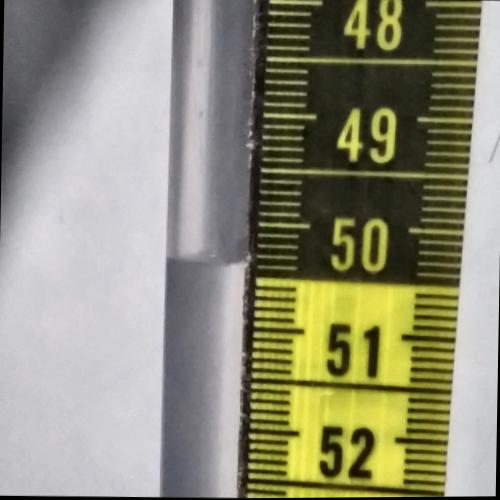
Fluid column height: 50.4 cm